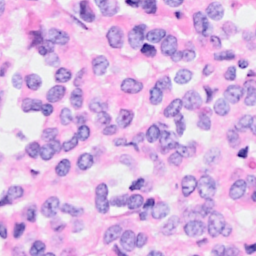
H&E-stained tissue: Breast